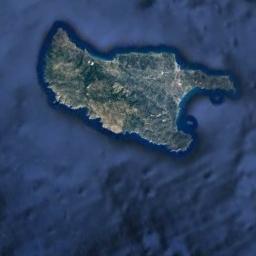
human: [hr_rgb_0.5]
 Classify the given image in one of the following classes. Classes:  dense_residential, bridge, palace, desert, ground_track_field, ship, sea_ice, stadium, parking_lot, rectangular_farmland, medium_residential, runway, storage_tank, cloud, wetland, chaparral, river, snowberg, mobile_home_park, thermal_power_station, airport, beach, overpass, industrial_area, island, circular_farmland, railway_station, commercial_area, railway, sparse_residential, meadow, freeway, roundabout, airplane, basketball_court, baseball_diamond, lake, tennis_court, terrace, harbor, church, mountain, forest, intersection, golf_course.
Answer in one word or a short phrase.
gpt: island